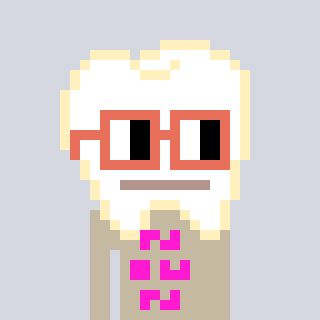
a pixel art character with square orange glasses, a tooth-shaped head and a bege-colored body on a cool background